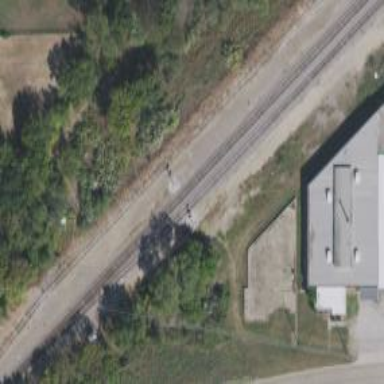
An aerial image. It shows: Railway siding for service.